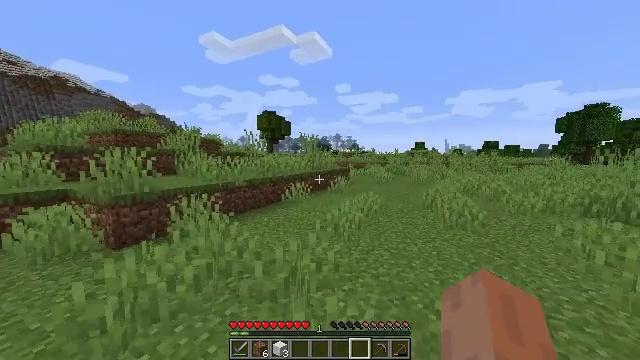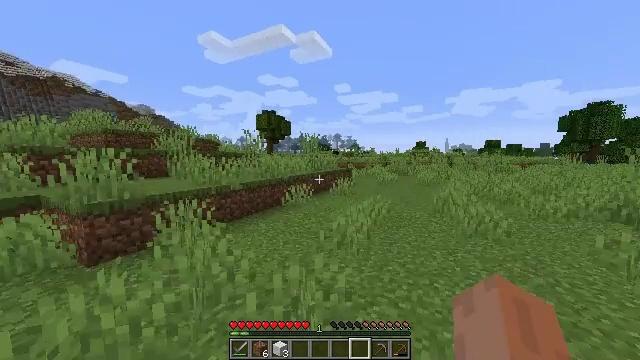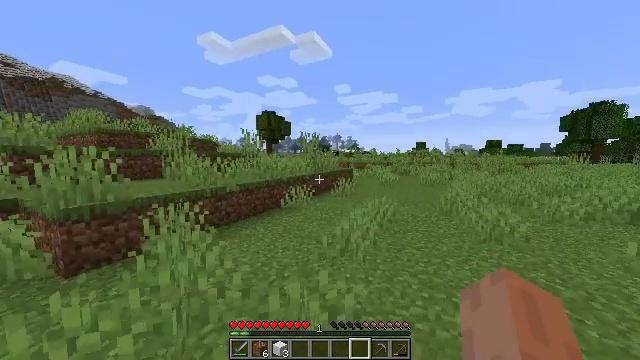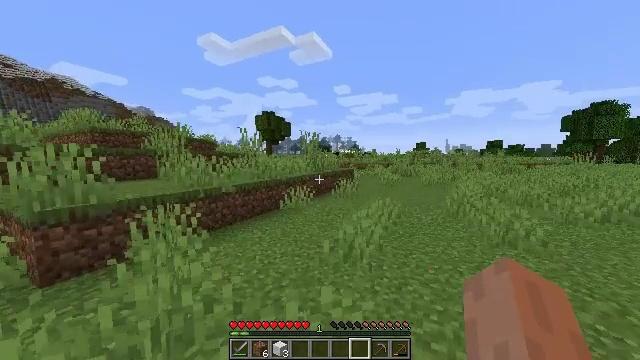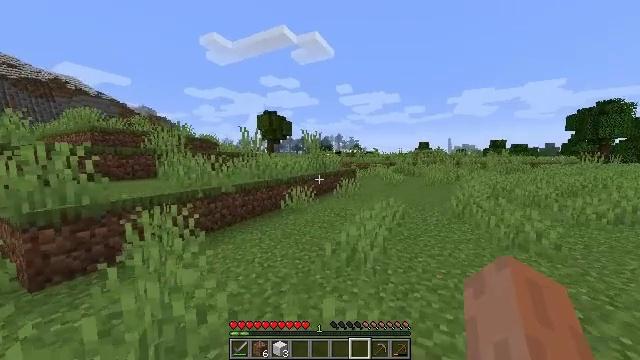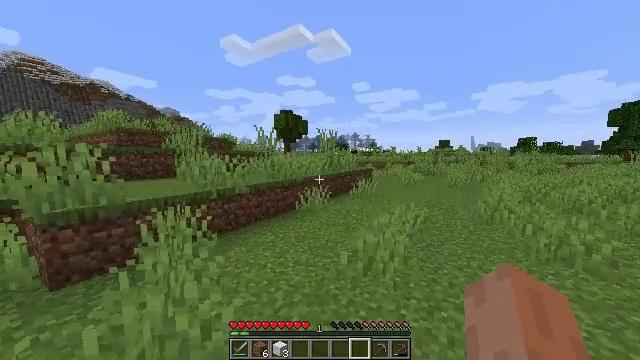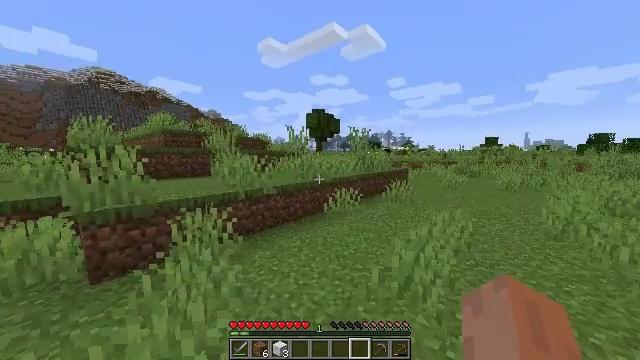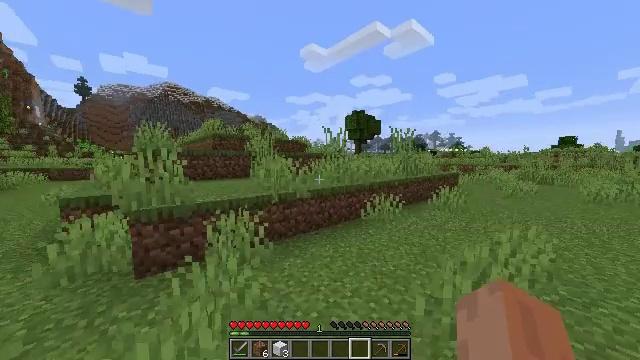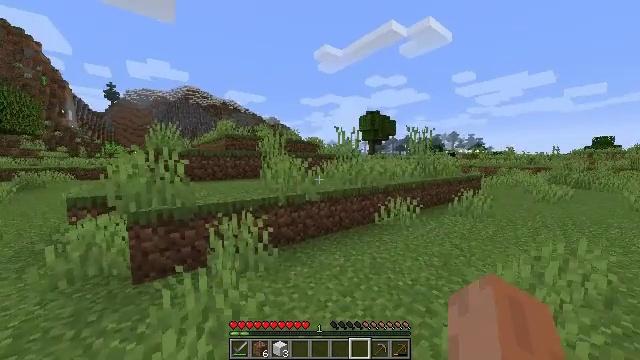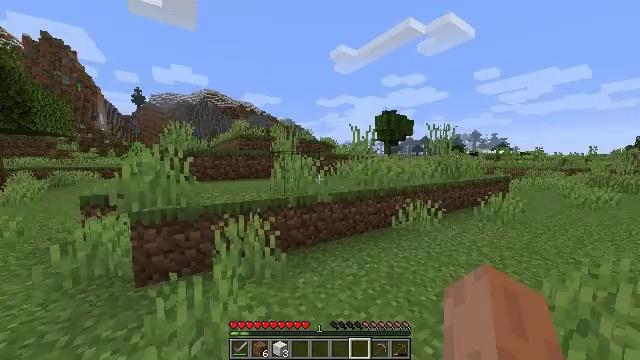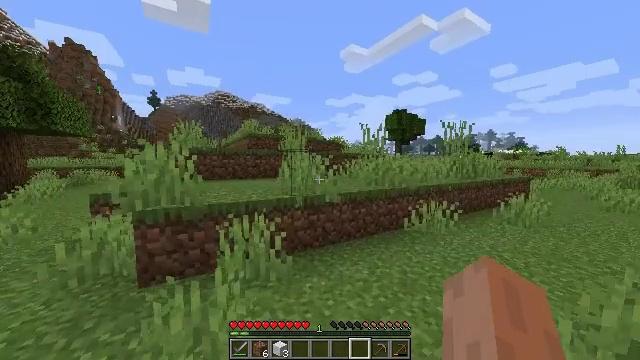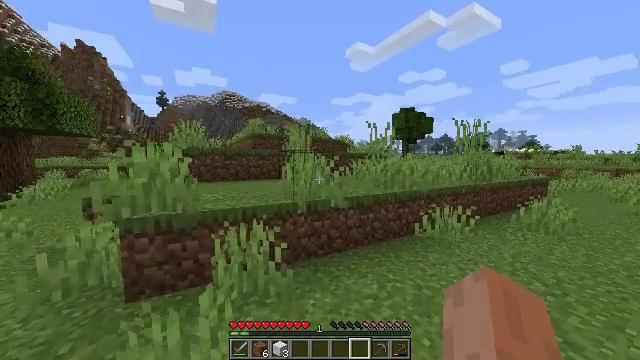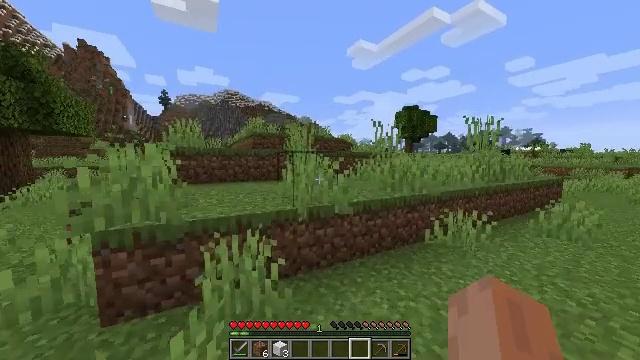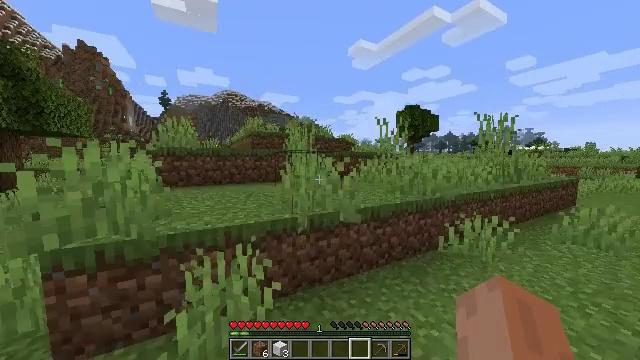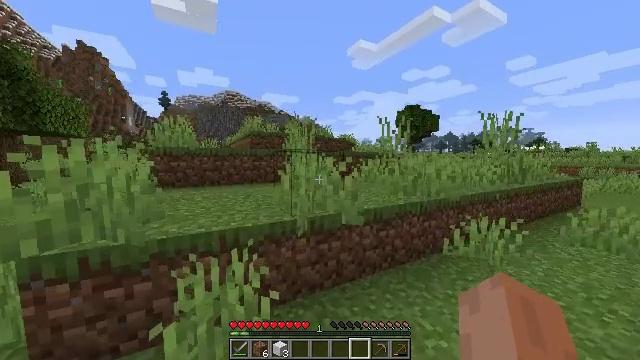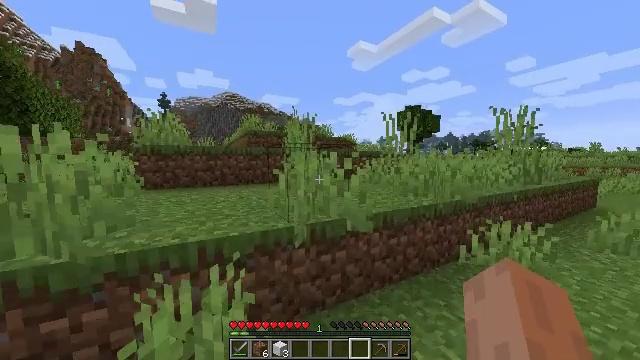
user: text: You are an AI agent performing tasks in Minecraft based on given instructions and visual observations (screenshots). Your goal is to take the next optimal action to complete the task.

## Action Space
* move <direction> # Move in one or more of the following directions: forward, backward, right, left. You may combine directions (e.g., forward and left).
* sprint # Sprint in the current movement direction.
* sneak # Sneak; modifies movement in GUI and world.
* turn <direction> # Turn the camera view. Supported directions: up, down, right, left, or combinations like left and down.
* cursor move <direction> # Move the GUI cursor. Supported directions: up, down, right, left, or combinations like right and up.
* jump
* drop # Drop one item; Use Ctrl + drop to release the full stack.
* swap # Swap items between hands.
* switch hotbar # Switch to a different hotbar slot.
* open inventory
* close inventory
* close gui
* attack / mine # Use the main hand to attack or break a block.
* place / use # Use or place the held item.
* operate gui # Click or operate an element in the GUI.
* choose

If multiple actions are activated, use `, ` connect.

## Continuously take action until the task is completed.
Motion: motion action
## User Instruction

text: Smelt a cooked mutton in the furnace.
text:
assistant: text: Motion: move forward
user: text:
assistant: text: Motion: move forward
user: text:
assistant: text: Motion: move forward
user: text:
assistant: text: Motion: move forward
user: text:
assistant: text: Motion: move forward, turn left
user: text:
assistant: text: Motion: move forward, turn left
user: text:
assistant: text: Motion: move forward, turn left
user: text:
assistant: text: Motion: move forward, turn left
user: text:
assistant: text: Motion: move forward, turn left
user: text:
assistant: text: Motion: move forward, turn left
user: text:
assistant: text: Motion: move forward, turn left
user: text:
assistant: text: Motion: move forward
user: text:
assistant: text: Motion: move forward
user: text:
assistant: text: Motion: move forward
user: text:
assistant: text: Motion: move forward
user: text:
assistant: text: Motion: move forward
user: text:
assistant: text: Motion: move forward, jump
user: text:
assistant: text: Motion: move forward, jump
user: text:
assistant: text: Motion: move forward, jump
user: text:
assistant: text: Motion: move forward, jump
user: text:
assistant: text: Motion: move forward, jump
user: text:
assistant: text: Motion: move forward, jump
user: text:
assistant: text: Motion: move forward, jump
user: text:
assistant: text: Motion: move forward
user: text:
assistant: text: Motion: move forward
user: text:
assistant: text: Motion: move forward
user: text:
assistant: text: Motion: move forward, turn left
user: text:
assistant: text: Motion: move forward, turn left
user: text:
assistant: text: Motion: move forward, turn left, jump
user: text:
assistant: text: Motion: move forward, turn left, jump